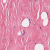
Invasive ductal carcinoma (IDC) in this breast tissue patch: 0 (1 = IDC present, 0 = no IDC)